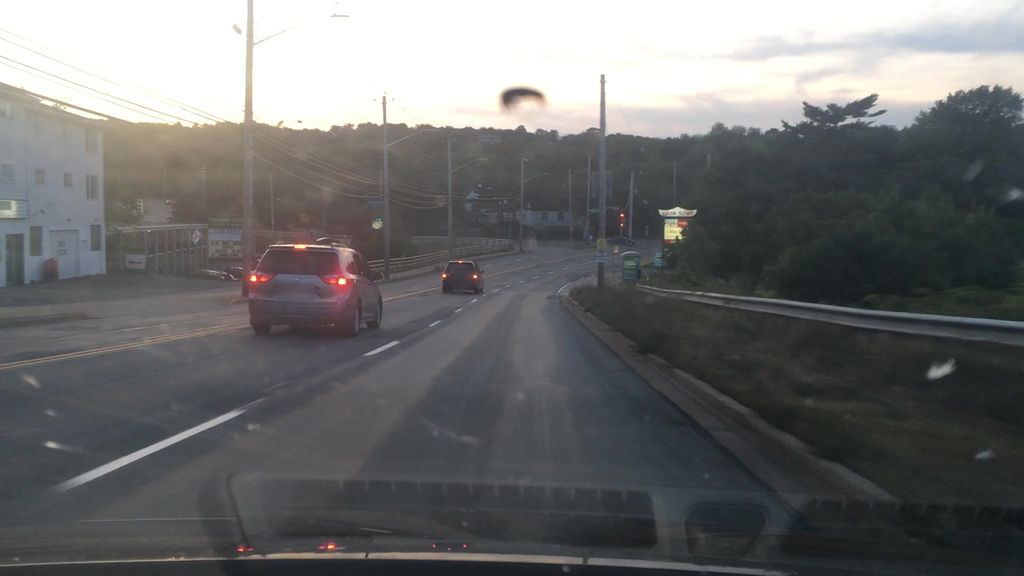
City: halifax